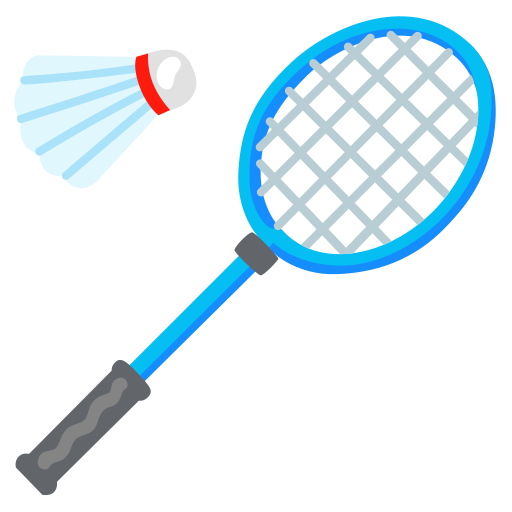
Emoji: 🏸